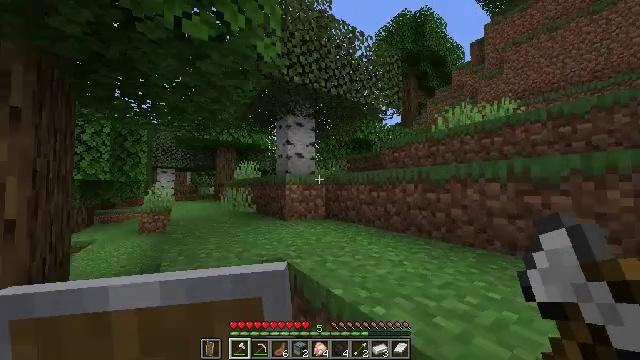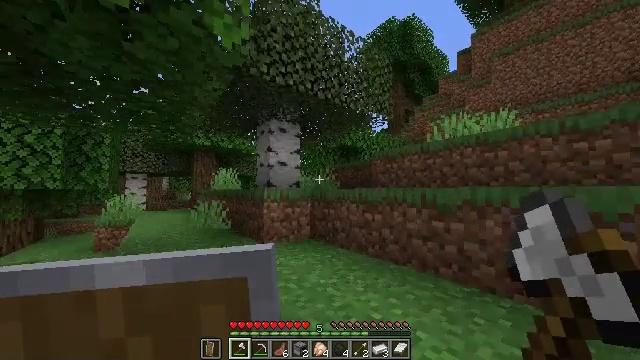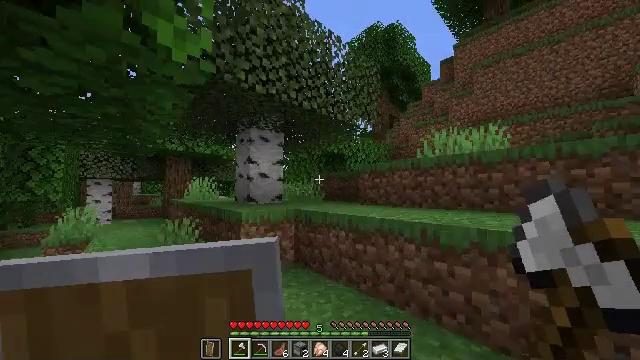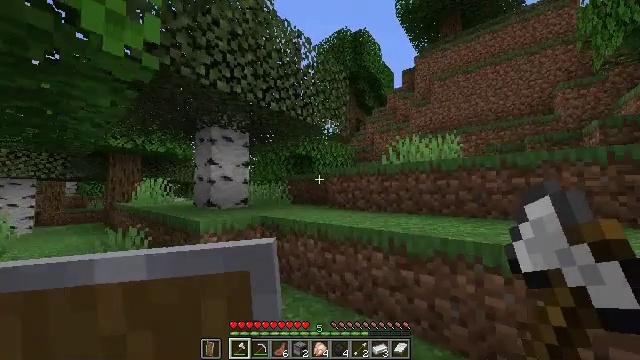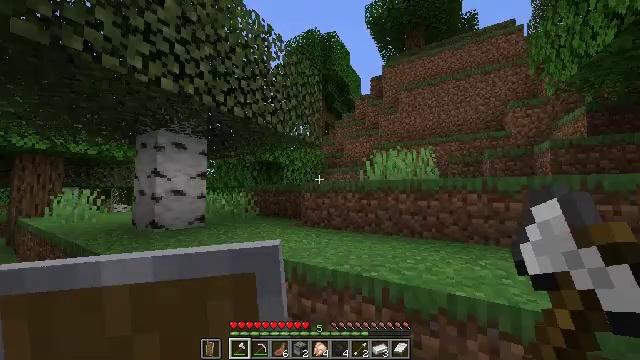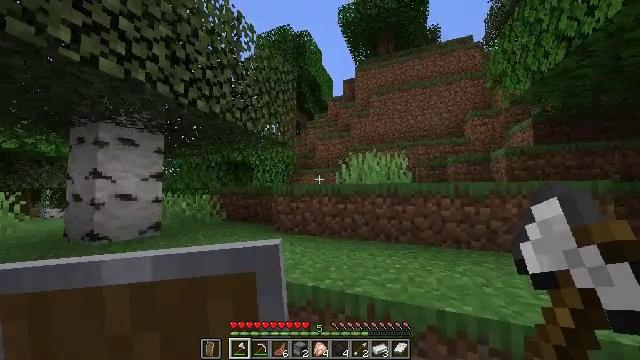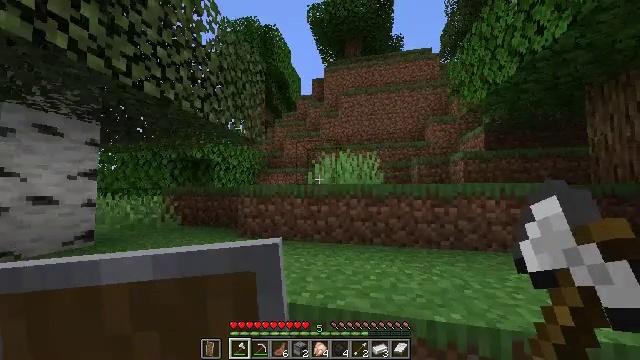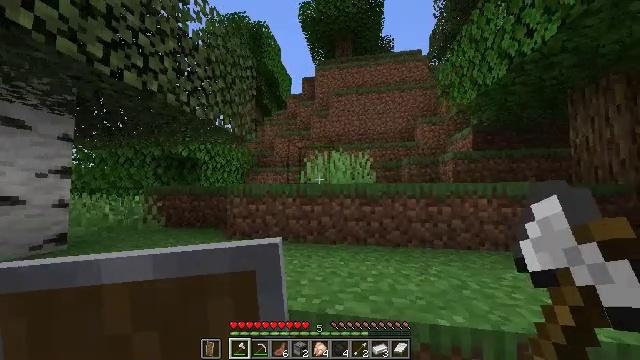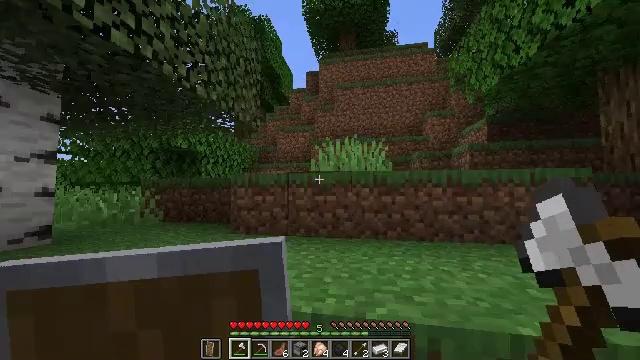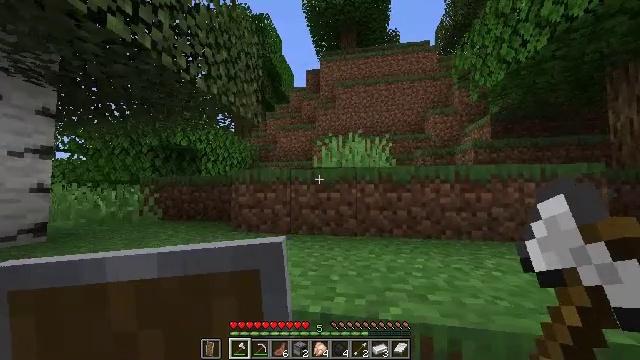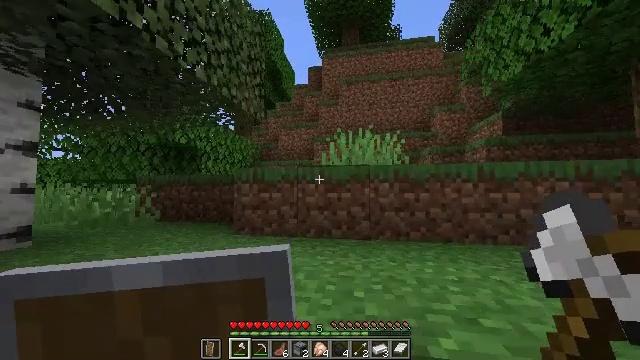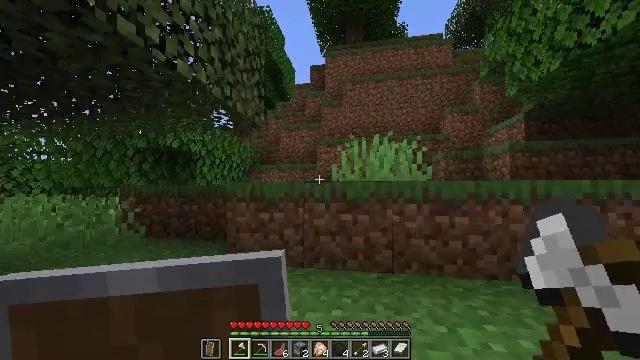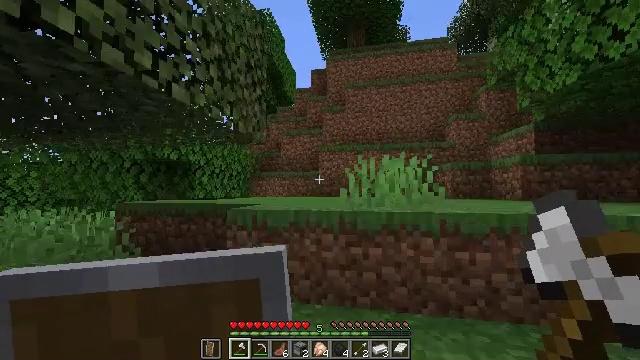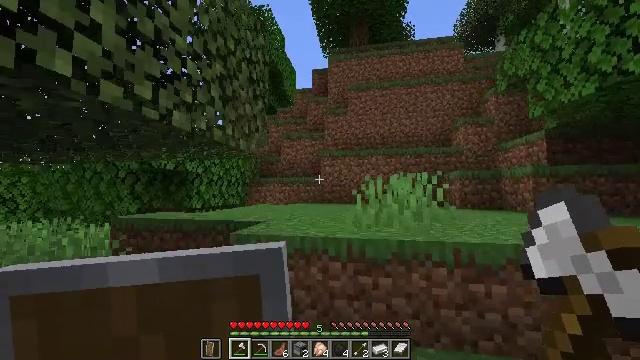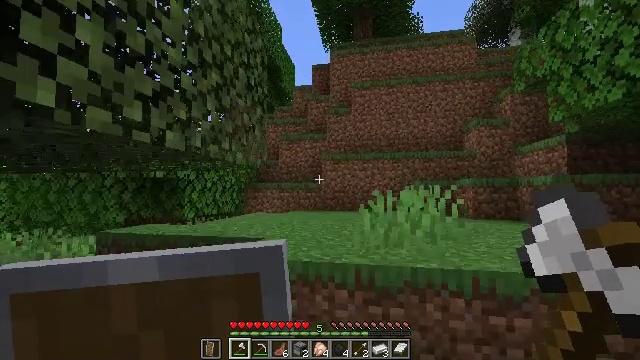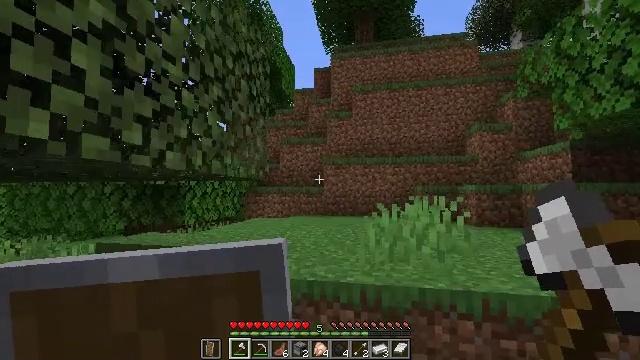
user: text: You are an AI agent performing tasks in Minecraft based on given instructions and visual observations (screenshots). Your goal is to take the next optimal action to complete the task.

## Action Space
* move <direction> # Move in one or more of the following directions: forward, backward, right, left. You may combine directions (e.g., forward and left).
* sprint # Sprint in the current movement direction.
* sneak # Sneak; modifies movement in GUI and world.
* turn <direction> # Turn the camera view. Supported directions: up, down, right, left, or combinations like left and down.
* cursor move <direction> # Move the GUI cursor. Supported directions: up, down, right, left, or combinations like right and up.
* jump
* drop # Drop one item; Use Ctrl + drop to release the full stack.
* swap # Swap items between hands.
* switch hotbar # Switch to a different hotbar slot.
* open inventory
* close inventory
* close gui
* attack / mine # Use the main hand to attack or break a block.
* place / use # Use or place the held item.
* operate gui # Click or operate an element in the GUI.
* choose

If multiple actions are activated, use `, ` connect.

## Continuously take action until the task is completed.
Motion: motion action
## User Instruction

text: Harvest sugar cane from the plant.
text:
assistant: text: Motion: move forward, sprint, turn right, jump
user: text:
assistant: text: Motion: move forward, sprint, turn right, jump
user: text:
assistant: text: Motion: move forward, sprint, turn right, jump
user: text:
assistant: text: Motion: move forward, sprint, turn right, jump
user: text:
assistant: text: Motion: move forward, sprint, turn right, jump
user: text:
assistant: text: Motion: move forward, sprint, turn right, jump
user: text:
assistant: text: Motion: move forward, sprint, turn right, jump
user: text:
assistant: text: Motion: move forward, sprint, jump
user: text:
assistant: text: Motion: move forward, sprint, jump
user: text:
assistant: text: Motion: move forward, sprint, jump
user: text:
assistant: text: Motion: move forward, sprint, jump
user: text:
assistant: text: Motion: move forward, sprint, jump
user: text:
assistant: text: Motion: move forward and move right, sprint, jump
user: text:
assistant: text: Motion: move forward and move right, sprint, jump
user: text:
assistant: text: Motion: move forward and move right, sprint, jump
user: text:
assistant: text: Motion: move forward and move right, sprint, jump
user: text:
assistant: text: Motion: move forward and move right, sprint, jump
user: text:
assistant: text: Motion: move forward and move right, sprint, jump
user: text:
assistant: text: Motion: move forward and move right, sprint, turn left, jump
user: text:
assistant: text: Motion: move forward, sprint, turn left, jump
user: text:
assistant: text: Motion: move forward, sprint, turn left, jump
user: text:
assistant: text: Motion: move forward, sprint, jump
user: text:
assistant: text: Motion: move forward, sprint, jump
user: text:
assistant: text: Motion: move forward, sprint, jump
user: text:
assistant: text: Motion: move forward and move right, sprint, jump
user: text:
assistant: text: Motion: move forward and move right, sprint, jump
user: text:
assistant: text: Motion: move forward and move right, sprint, turn down, jump
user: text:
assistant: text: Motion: move forward and move right, sprint, turn down, jump
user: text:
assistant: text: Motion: move forward and move right, sprint, turn left and down, jump
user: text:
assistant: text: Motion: move forward and move right, sprint, turn left and down, jump